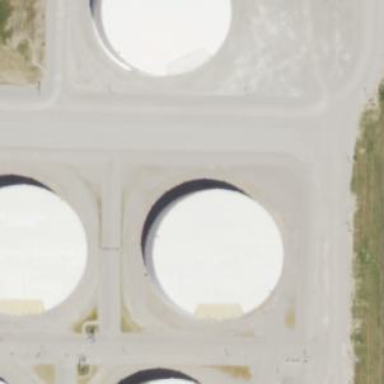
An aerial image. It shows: Building with storage tank.